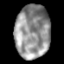
Tissue: lung
Cell type: Epithelial cells
Senescence score: 0.2359
Nuclear area (px): 1825
Mean DAPI intensity: 146.481